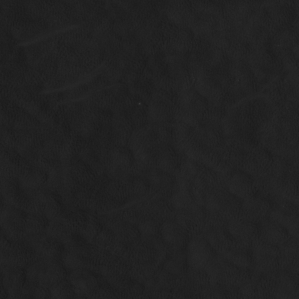
Label: non_frost